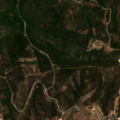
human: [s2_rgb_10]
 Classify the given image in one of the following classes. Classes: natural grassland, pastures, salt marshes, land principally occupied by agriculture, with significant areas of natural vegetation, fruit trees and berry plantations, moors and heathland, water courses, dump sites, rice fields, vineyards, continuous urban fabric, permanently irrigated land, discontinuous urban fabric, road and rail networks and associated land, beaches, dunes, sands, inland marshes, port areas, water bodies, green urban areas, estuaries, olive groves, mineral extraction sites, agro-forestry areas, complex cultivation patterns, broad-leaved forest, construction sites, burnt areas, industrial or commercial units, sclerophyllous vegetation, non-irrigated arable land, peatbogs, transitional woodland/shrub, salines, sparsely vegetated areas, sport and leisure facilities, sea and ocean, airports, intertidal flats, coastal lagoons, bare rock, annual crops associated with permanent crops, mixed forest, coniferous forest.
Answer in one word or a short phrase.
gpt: annual crops associated with permanent crops, complex cultivation patterns, mixed forest, sclerophyllous vegetation, transitional woodland/shrub